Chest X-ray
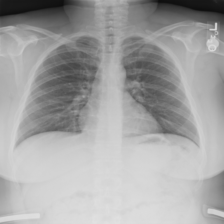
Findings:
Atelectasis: negative
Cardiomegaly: negative
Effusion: negative
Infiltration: negative
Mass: negative
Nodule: negative
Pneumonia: negative
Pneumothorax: negative
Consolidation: negative
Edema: negative
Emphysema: negative
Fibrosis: negative
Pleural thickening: negative
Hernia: negative